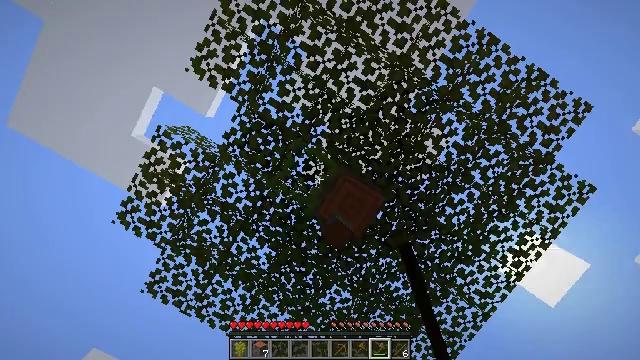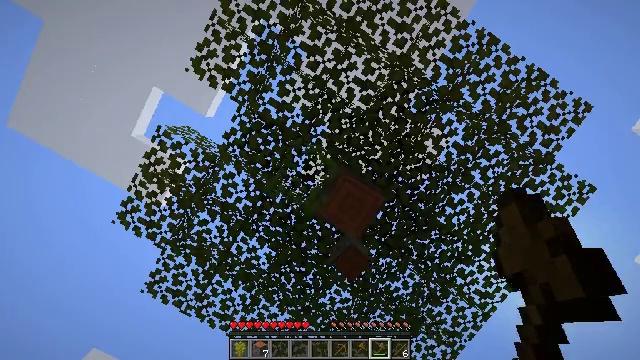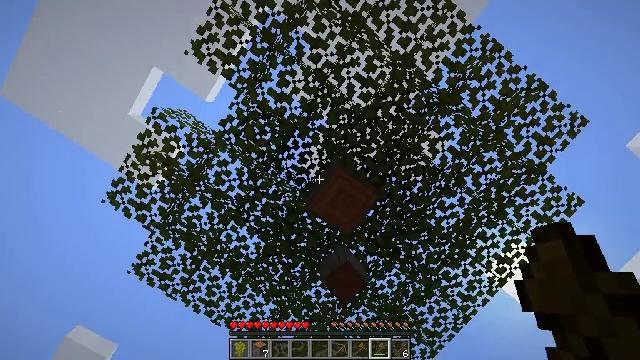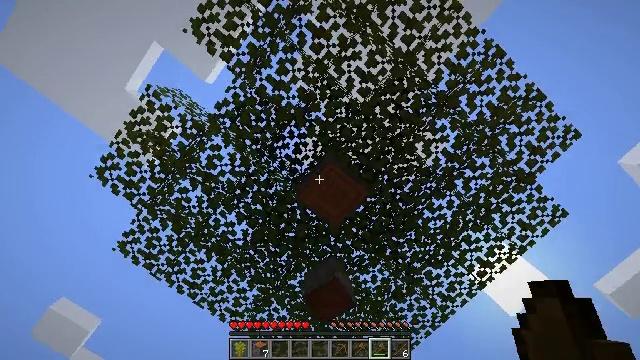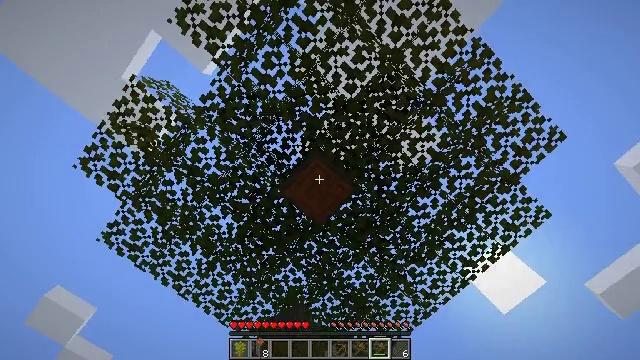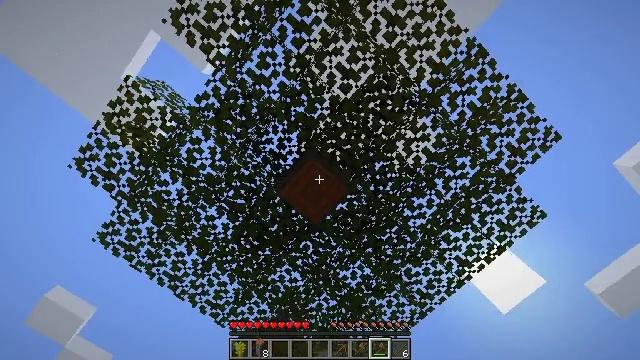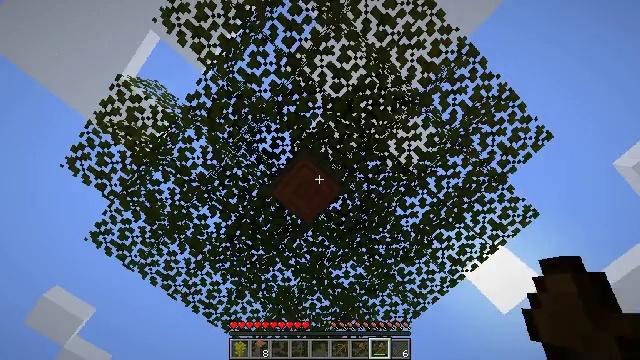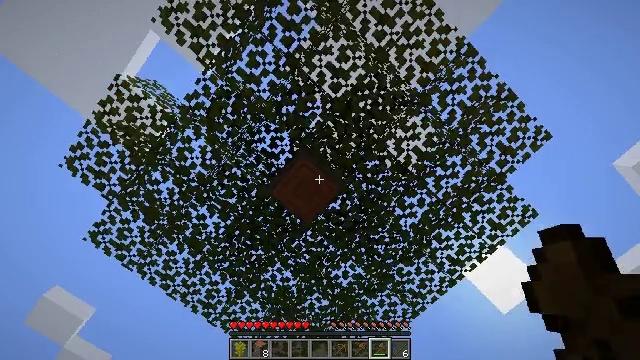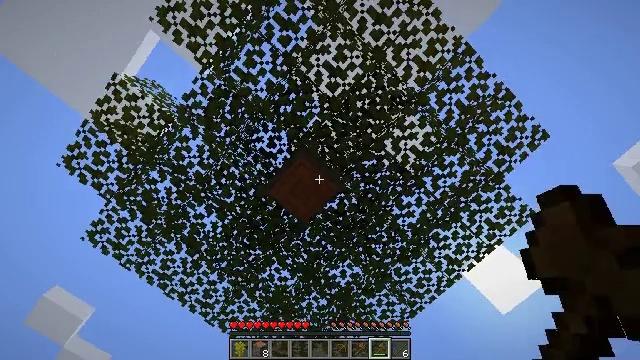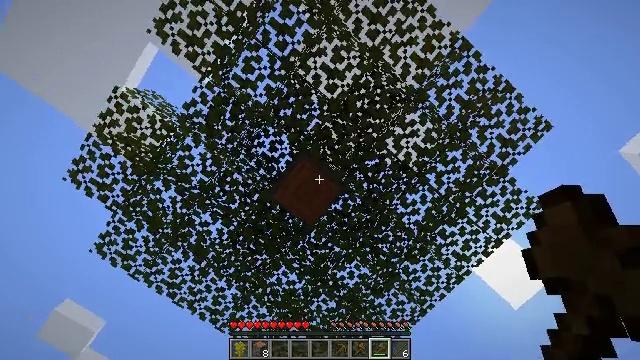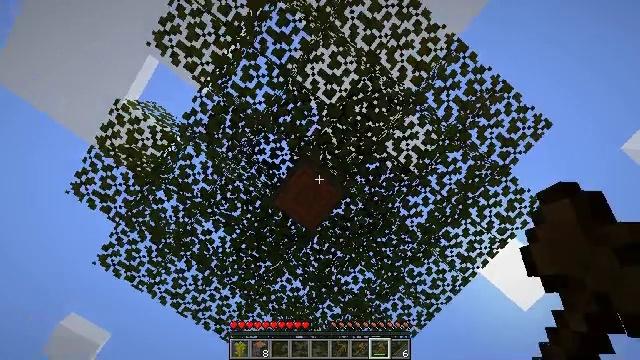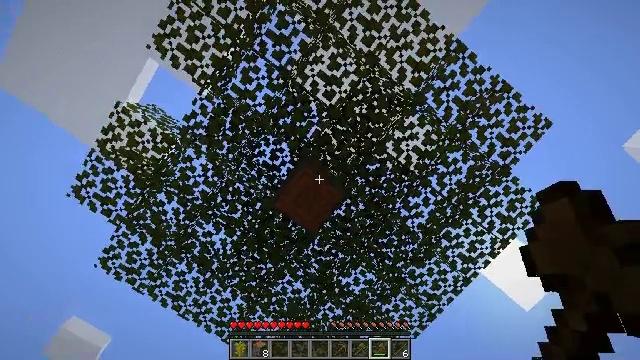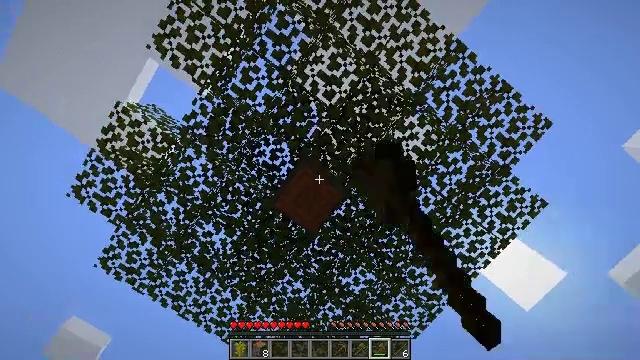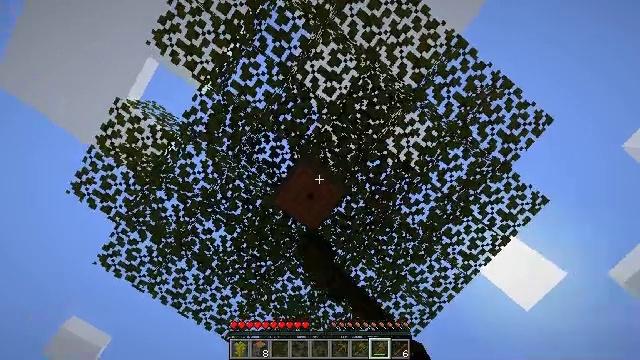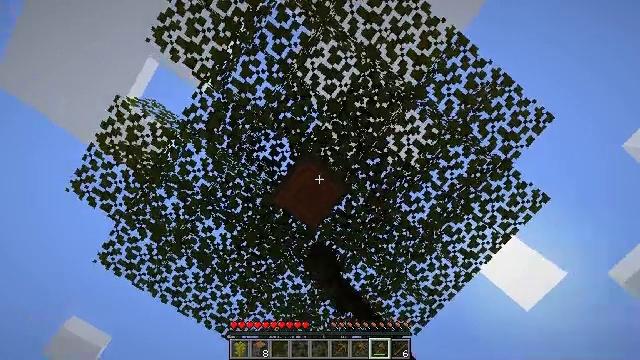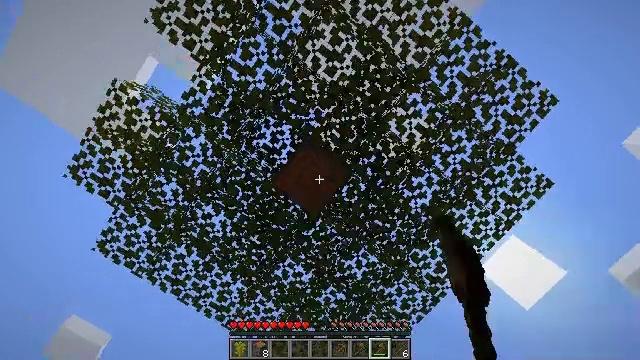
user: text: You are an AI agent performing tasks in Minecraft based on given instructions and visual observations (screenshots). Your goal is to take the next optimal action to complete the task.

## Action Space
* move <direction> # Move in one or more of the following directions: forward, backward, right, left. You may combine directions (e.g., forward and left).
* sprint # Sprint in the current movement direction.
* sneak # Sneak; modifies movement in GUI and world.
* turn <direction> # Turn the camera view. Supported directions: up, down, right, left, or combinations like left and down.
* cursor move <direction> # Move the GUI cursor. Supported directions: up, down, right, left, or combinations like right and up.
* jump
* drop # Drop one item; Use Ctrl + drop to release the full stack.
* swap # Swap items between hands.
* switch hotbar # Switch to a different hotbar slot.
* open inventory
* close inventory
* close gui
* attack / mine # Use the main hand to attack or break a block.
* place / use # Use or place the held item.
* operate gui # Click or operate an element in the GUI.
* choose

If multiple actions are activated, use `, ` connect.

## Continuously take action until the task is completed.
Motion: motion action
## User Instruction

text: Mine acacia log from the tree's trunk.
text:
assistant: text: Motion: attack / mine
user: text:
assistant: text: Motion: move right, turn right and down, attack / mine
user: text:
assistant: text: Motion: move right, turn right and down, attack / mine
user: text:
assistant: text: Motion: move right, turn right and down, attack / mine
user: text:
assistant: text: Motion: attack / mine
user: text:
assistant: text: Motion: attack / mine
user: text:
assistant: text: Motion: attack / mine
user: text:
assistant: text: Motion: attack / mine
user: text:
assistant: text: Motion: turn left, attack / mine
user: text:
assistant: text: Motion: turn left and up, attack / mine
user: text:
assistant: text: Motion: attack / mine
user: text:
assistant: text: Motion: attack / mine
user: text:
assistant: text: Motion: move forward, attack / mine
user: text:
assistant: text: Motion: move forward, attack / mine
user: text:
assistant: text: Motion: move forward, attack / mine
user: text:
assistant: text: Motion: attack / mine
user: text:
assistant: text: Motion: attack / mine
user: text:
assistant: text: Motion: turn left and up, attack / mine
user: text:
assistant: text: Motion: turn left and up, attack / mine
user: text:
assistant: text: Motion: turn up, attack / mine
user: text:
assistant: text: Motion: attack / mine
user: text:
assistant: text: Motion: attack / mine
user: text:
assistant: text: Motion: attack / mine
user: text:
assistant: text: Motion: attack / mine
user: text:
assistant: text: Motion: attack / mine
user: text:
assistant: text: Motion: attack / mine
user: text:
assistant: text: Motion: attack / mine
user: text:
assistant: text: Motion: attack / mine
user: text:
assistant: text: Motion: attack / mine
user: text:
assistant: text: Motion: attack / mine